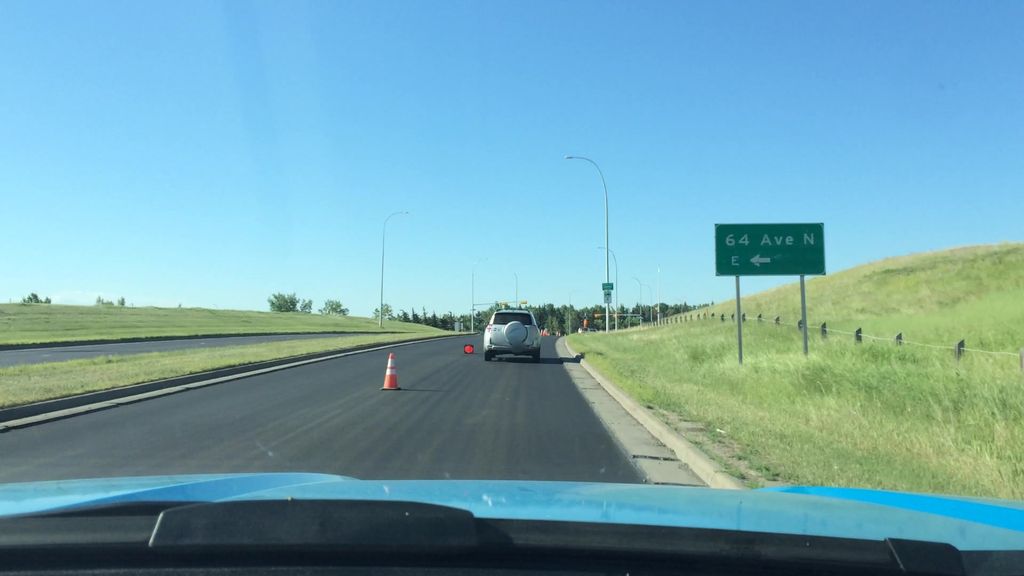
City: calgary